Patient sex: M
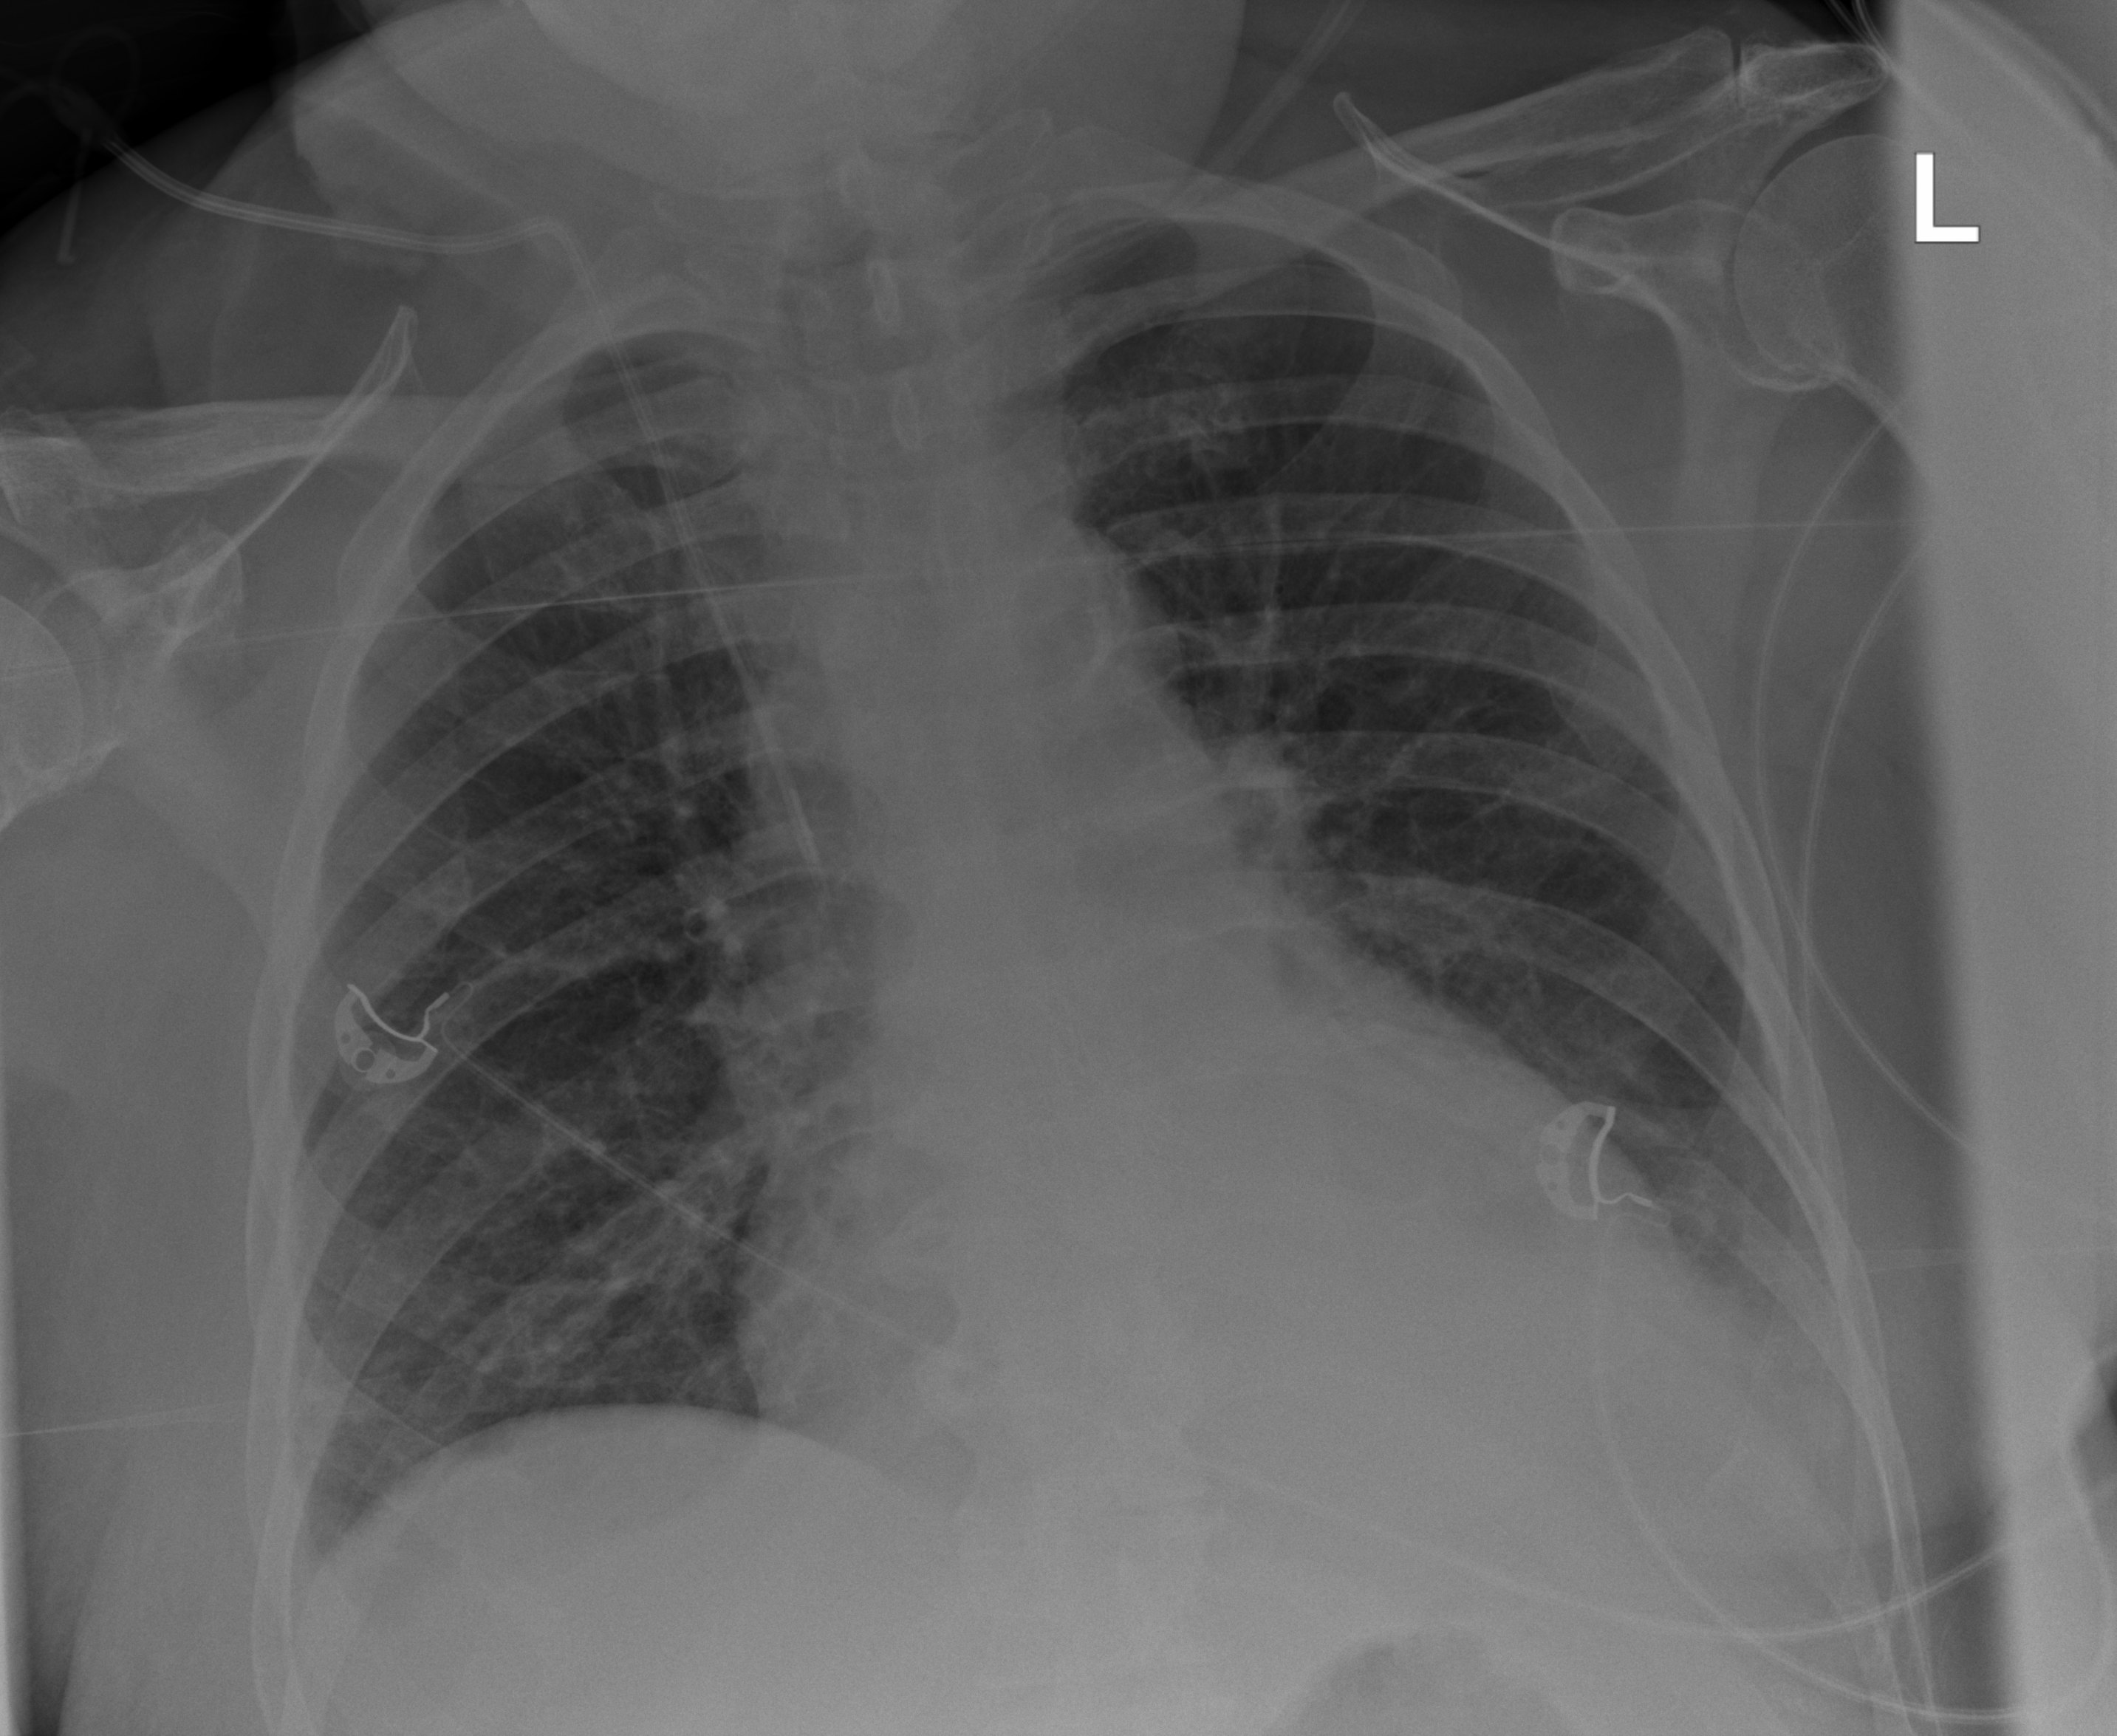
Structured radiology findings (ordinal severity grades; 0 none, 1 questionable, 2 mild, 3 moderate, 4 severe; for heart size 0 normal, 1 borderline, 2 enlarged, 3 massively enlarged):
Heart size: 2
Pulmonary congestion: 0
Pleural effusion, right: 0
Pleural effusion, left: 2
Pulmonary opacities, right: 2
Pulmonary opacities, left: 0
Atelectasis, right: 2
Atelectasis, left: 2